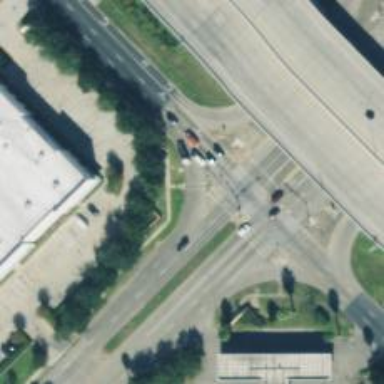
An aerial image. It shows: Frontage road connected to secondary link.